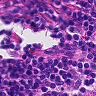
Metastatic tissue present: no